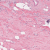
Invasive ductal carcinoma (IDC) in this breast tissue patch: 1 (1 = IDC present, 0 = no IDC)